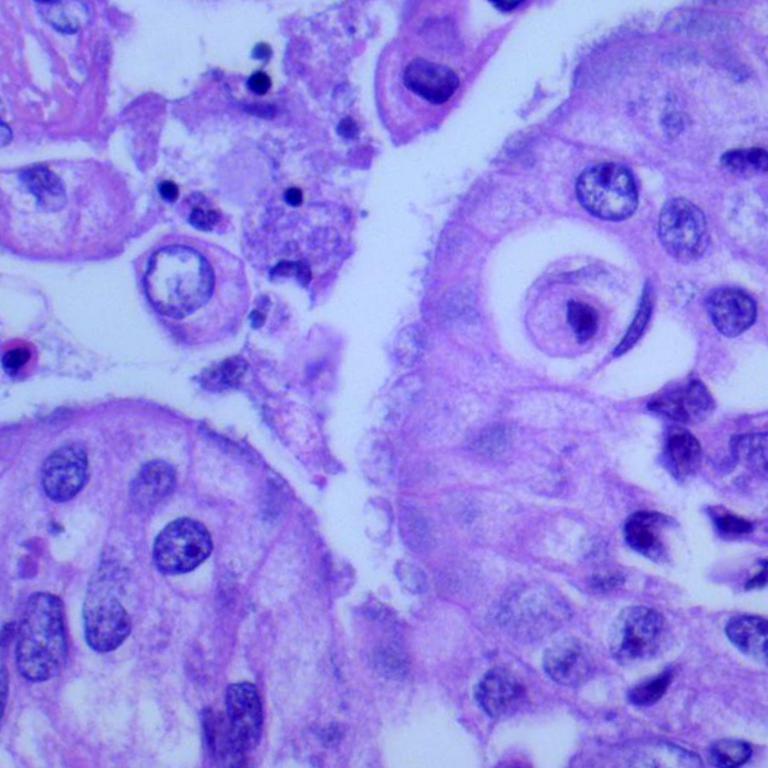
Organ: lung
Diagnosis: adenocarcinomas